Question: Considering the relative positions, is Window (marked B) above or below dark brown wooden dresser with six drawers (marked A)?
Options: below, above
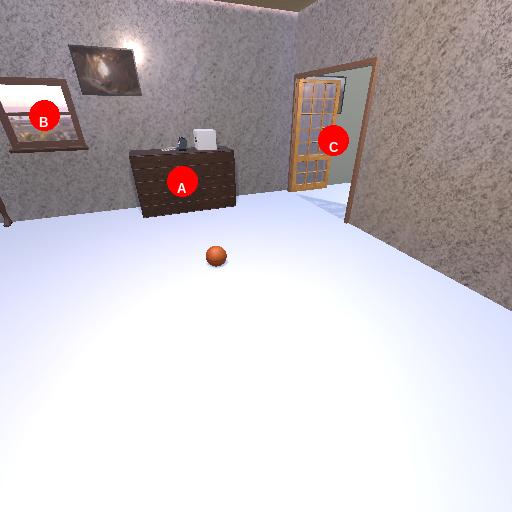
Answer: below